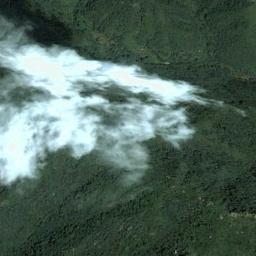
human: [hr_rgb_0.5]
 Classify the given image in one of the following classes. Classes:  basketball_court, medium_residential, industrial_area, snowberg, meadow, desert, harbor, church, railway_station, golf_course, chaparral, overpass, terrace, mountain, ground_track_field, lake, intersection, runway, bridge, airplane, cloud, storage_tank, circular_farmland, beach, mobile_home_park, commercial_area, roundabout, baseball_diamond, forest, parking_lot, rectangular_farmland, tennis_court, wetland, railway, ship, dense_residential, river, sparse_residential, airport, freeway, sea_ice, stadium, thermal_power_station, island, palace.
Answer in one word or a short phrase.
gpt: cloud